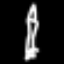
Label: pencil